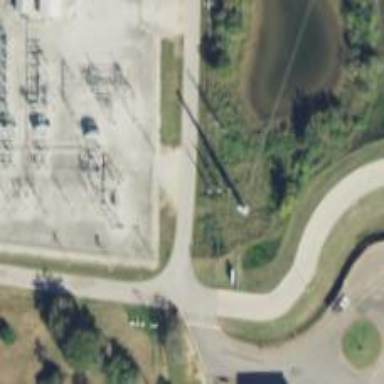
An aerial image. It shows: Power pole.